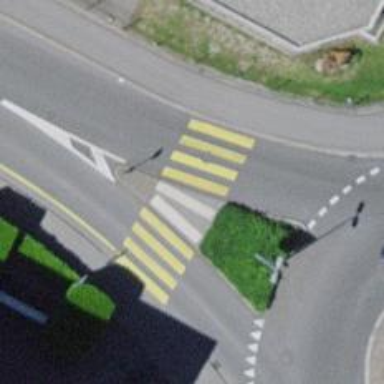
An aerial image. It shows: Uncontrolled crossing with central island on the road.